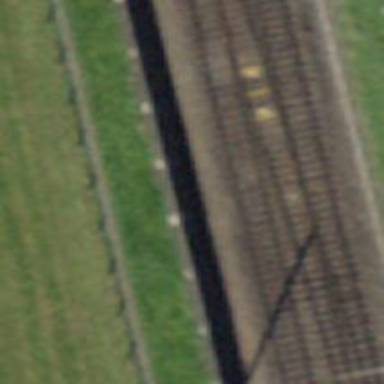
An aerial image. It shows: Single-track spur railway line.